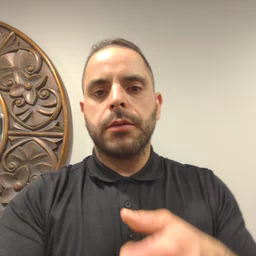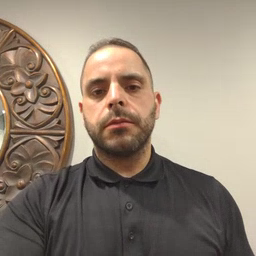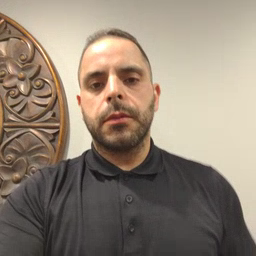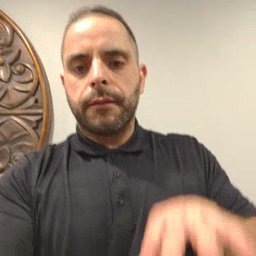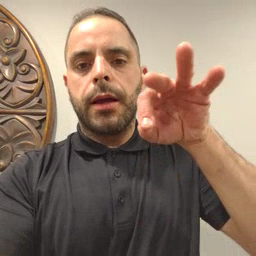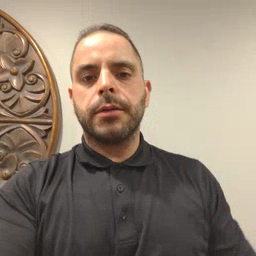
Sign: find